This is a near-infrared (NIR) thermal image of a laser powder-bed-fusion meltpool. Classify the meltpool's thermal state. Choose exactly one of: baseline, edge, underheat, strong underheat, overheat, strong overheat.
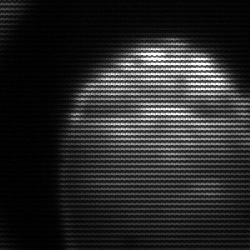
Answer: edge